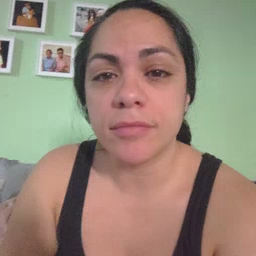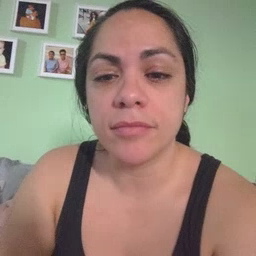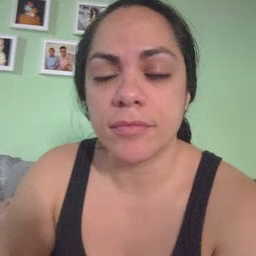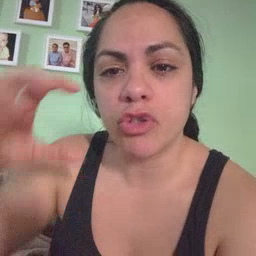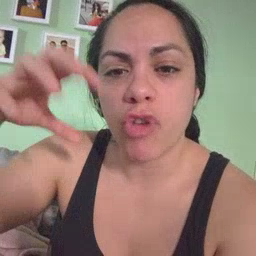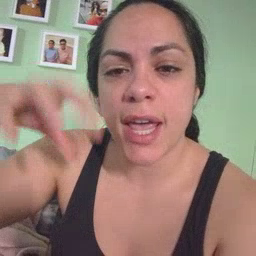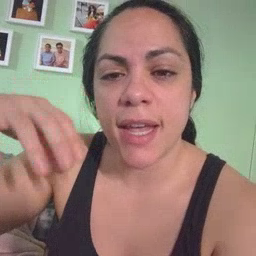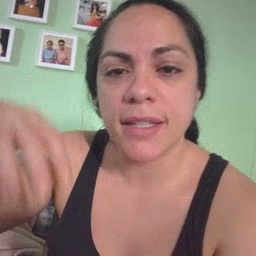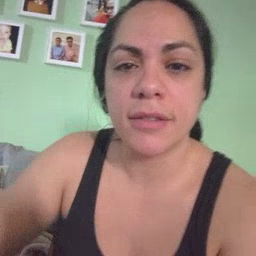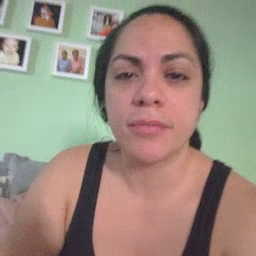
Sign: rain